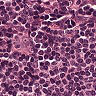
Metastatic tissue present: no